Question: I have been trying to establish connection between Node.js application and mysql and have tried everything and couldn't succeed.
I'm able to connect through PHP application. My port is default where 3306
Can anyone help me to resolve this?
'''
var mysql = require('mysql');
var connection = mysql.createConnection({
host : 'localhost',
user : 'root',
password : 'root'
});
connection.connect(function(err) {
if (err) {
console.error('error connecting: ' + err.stack);
return;
}
console.log('connected as id ' + connection.threadId);
});
[This is the error message I got,I can able to connect through my php application][1]
'''
This is the error message I got,I can able to connect through my php application

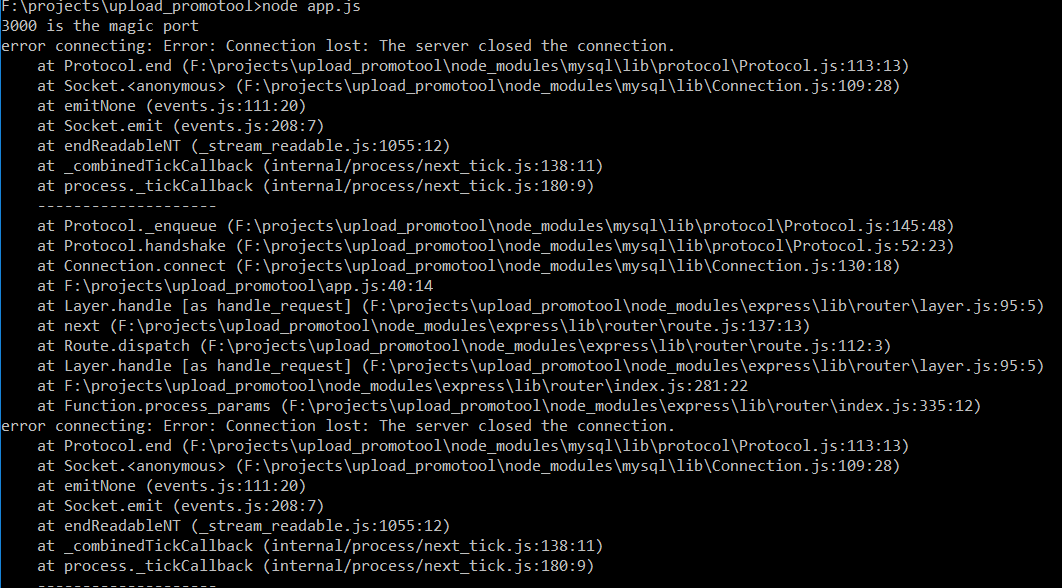
Answer: Uncomment "bind-address" and assign bind-address="0.0.0.0".
For More Information please refer this,
<URL>